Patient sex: M
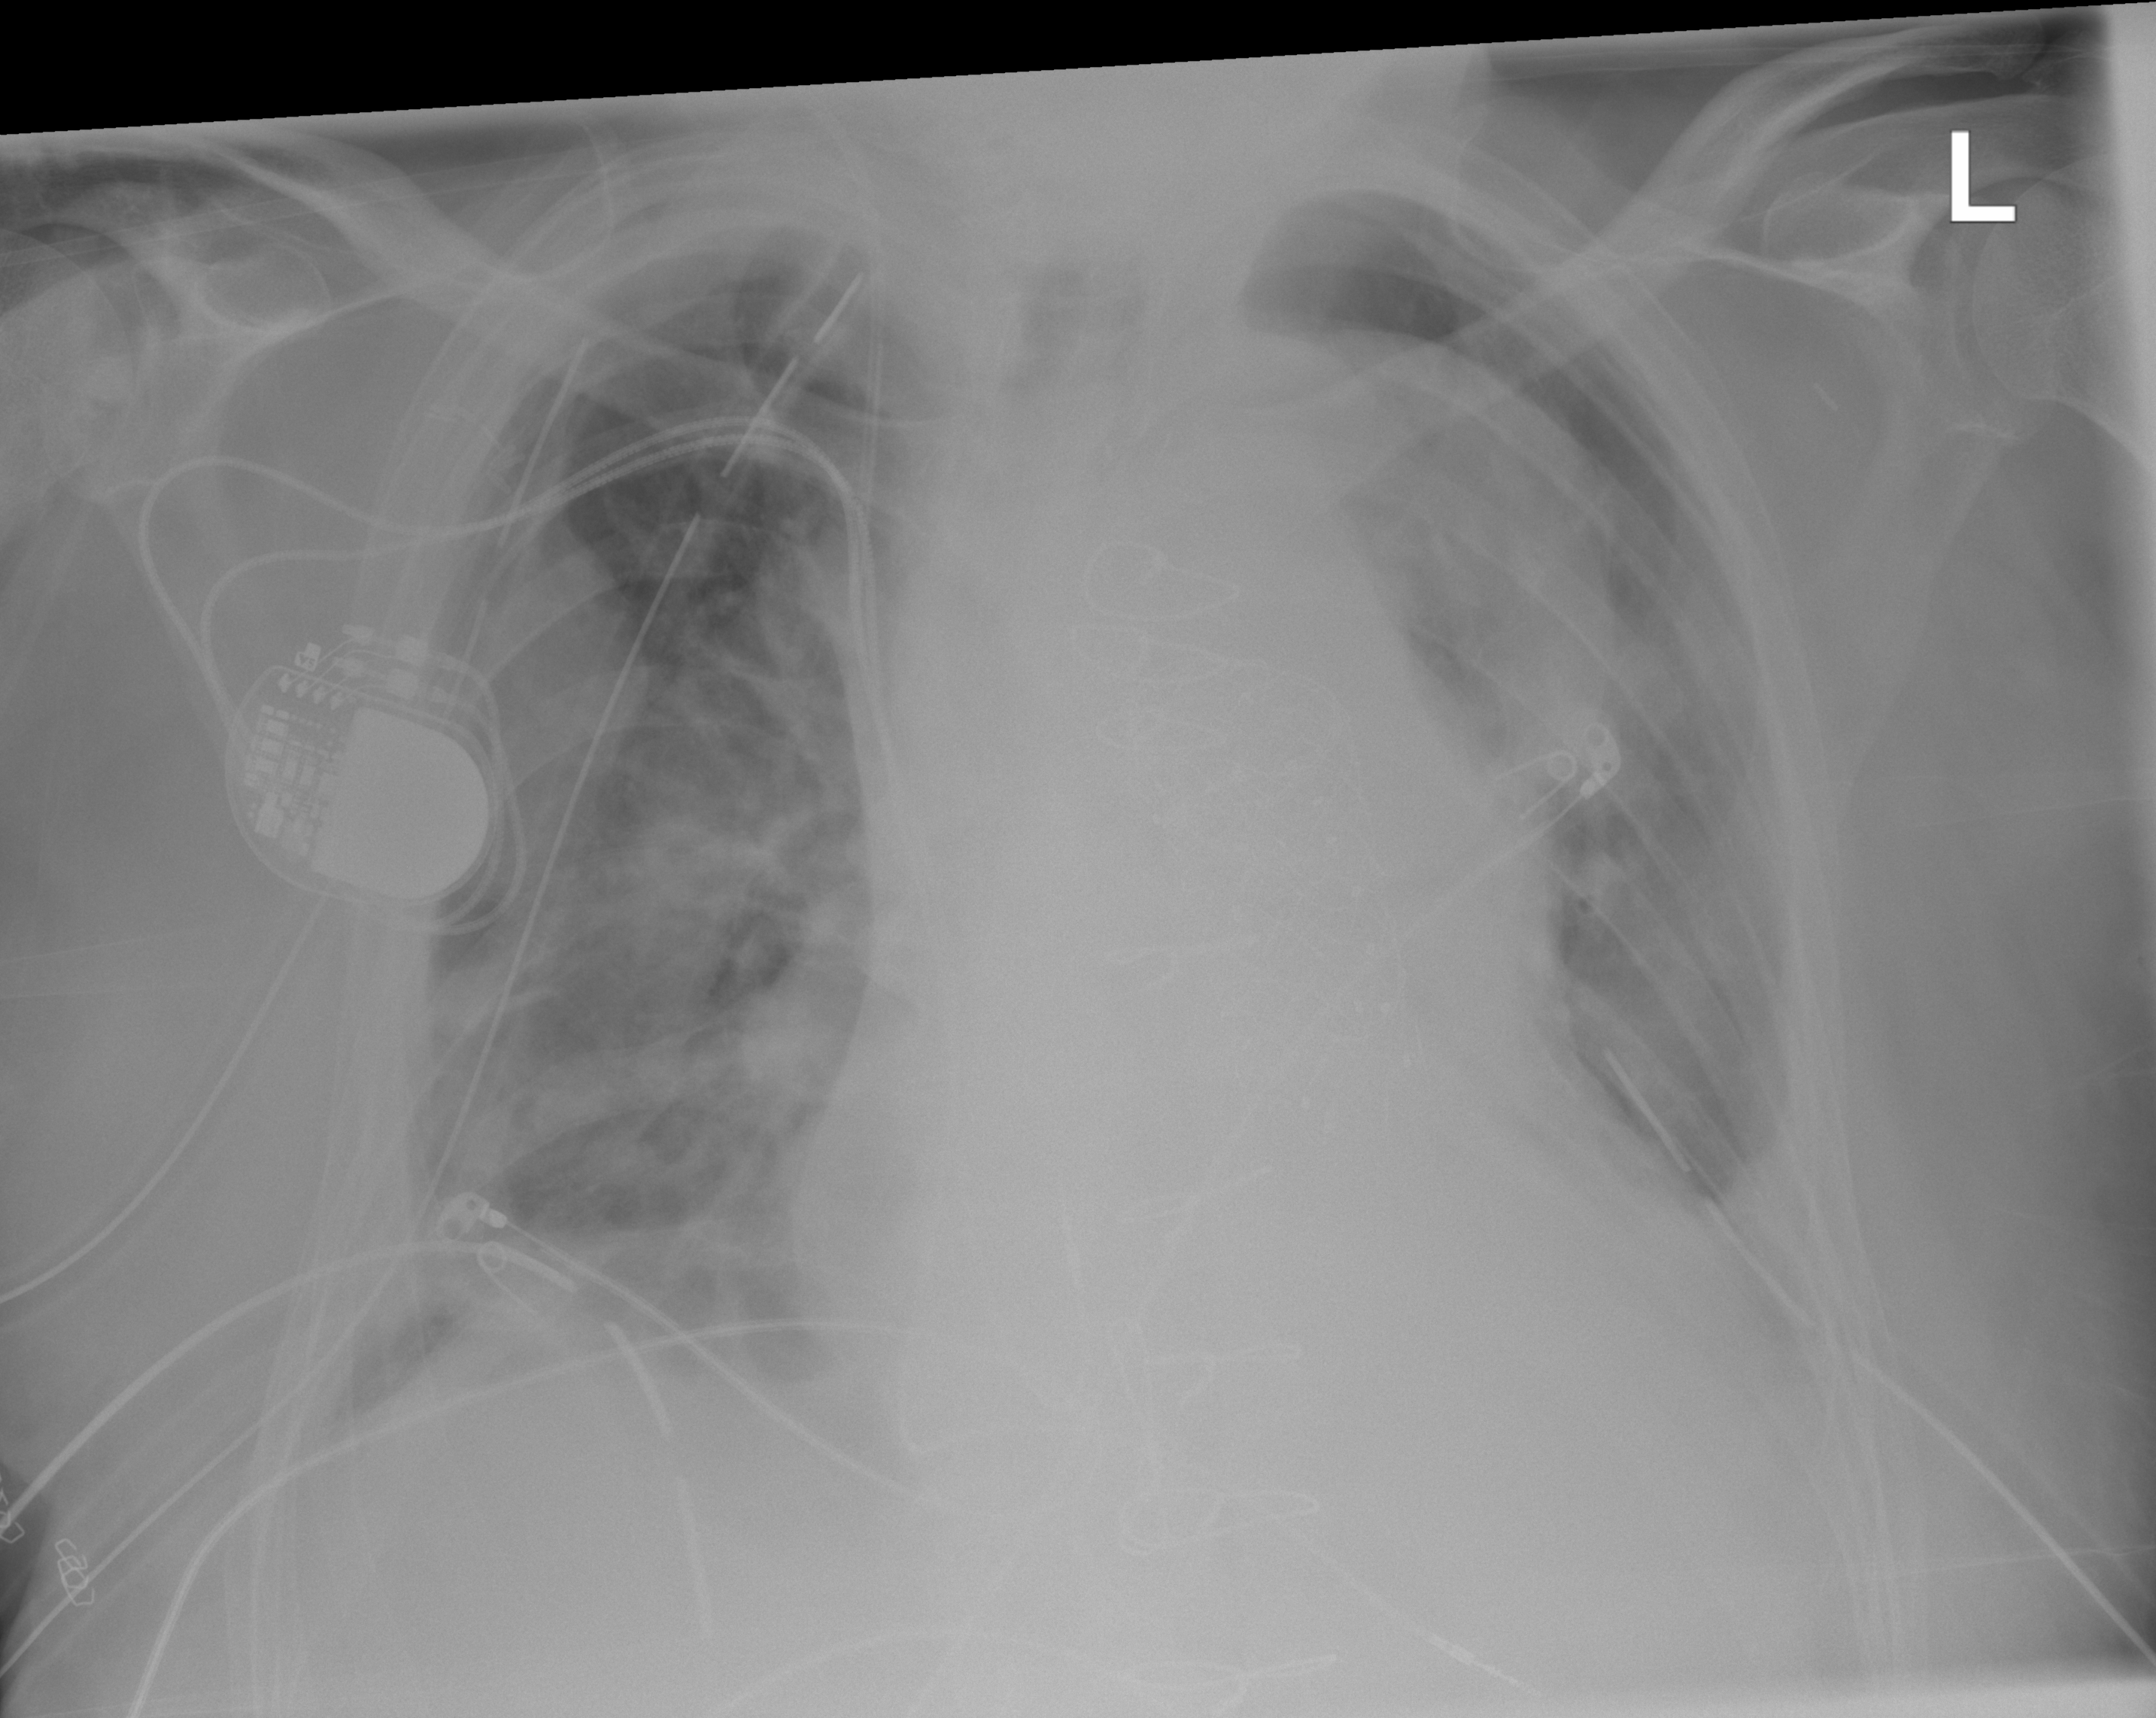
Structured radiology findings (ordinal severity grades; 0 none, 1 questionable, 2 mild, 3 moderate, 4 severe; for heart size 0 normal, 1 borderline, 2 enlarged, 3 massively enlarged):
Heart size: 2
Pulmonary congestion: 2
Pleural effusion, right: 1
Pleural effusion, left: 2
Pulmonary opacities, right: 2
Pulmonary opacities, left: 2
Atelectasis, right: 2
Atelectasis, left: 2